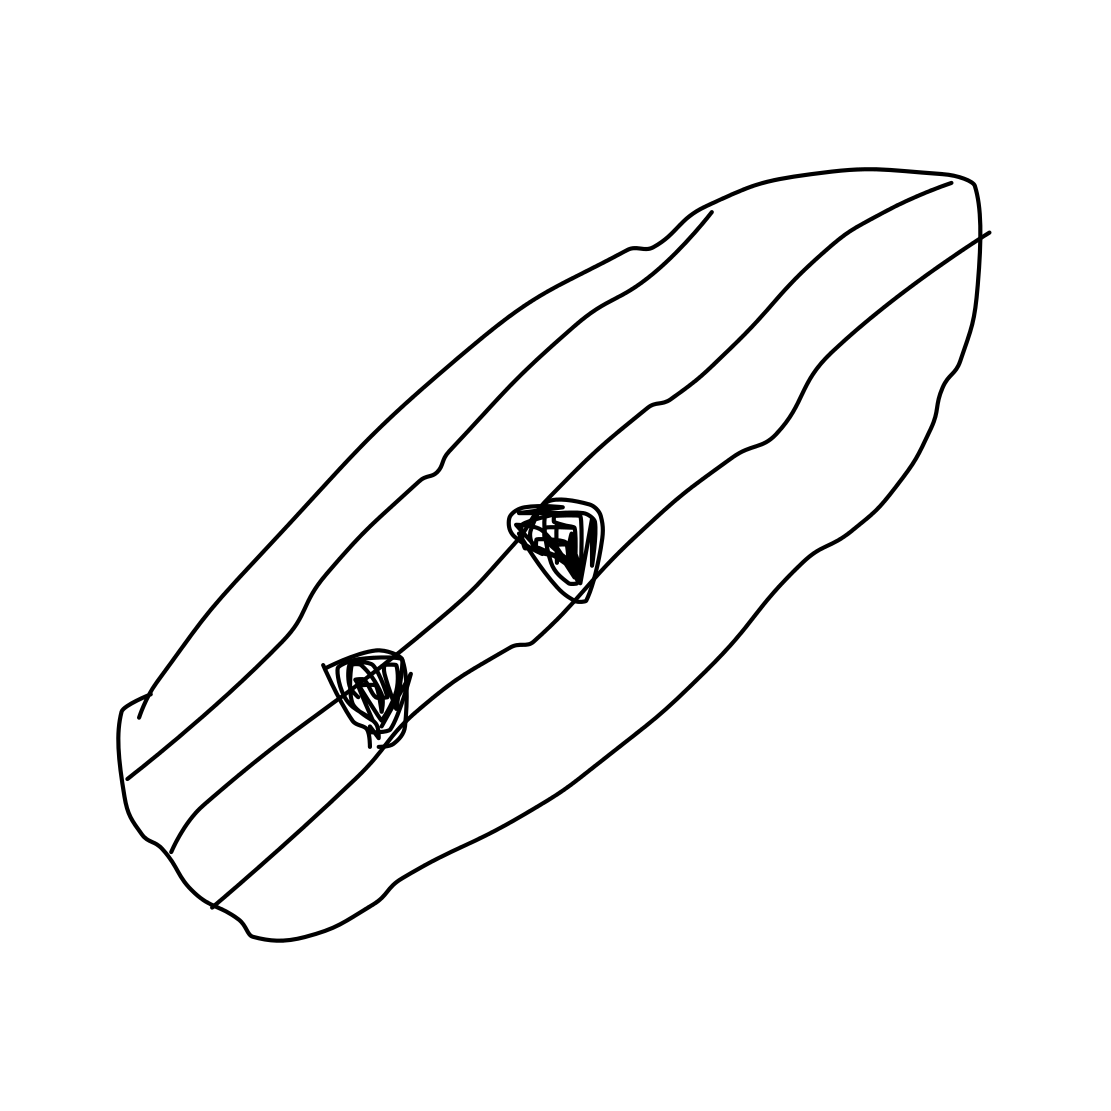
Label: snowboard